Chest X-ray. View position: PA
Patient age: 47
Patient sex: M
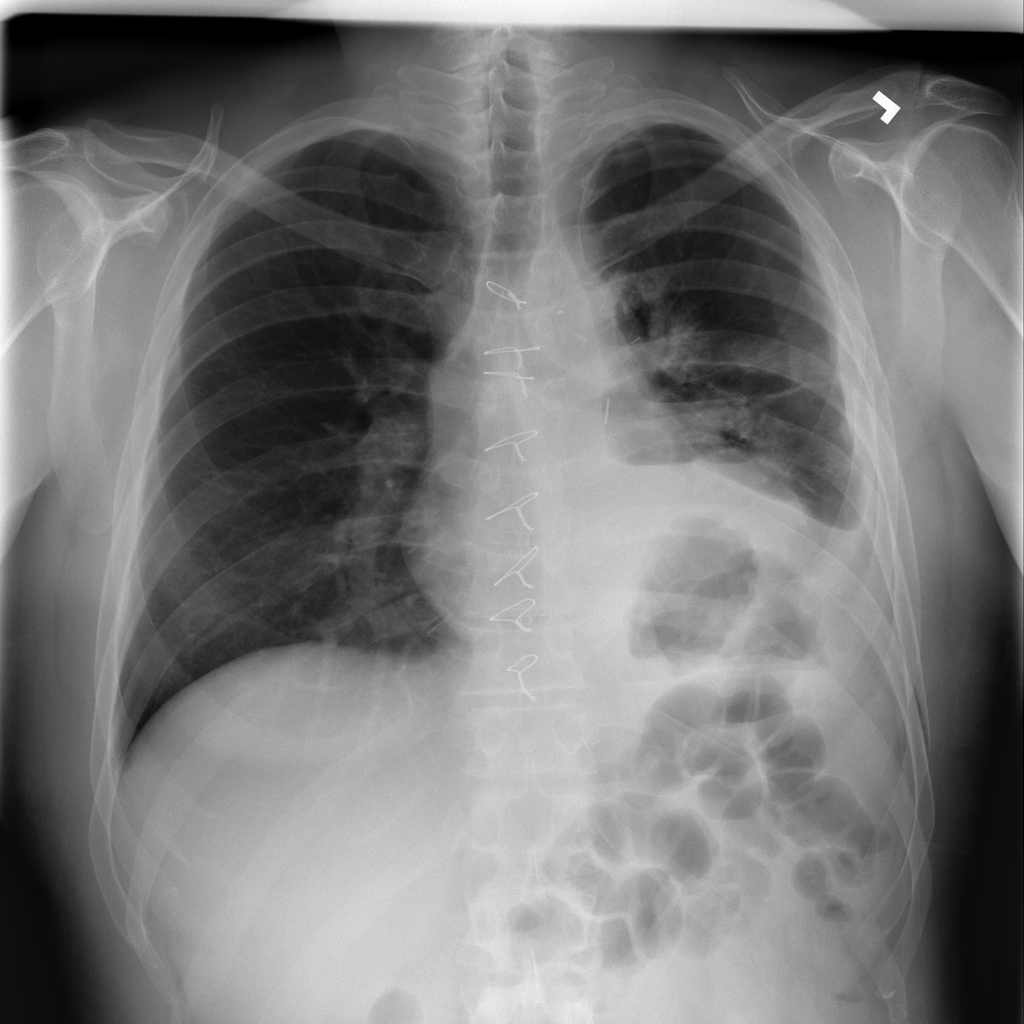
Finding: Pneumothorax